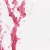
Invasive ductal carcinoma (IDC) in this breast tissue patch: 0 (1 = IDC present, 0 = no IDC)